Question: I have a "Slide Show" control and I'd like to remove the first "X" button in the tool bar of the control. I have checked .ascx and .ascx.cs file to see if there is any related code, but nothing.
I think these buttons are from Core DB and I don't know where I can remove or hide this "X" button in Sitecore.
Could you help me, please?

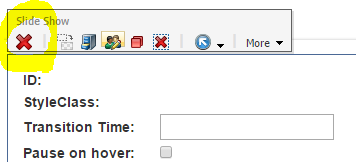
Answer: Find 'Slide Show' sublayout in your Sitecore tree.
Scroll to 'Editor Options' section and remove 'Delete' from the 'Page Editor Buttons' field.